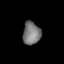
Tissue: prostate
Cell type: B cells
Senescence score: 0.7409
Nuclear area (px): 397
Mean DAPI intensity: 119